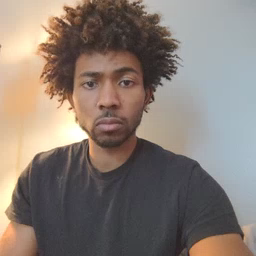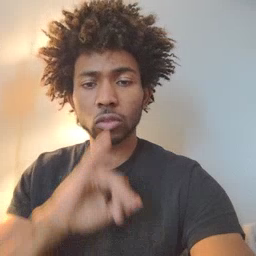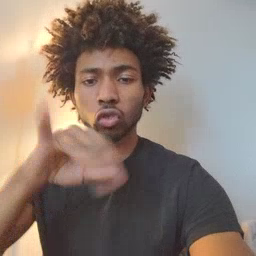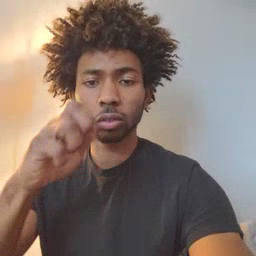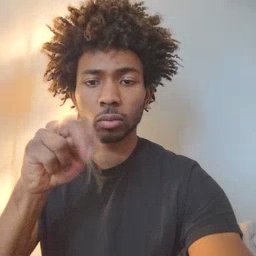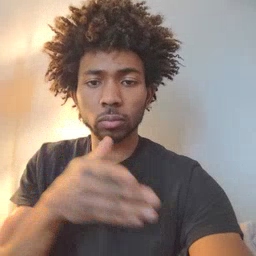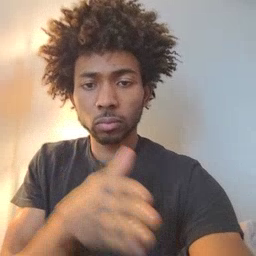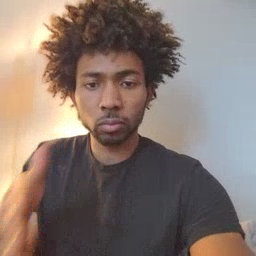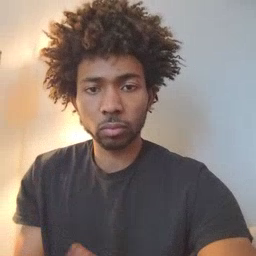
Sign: jeans